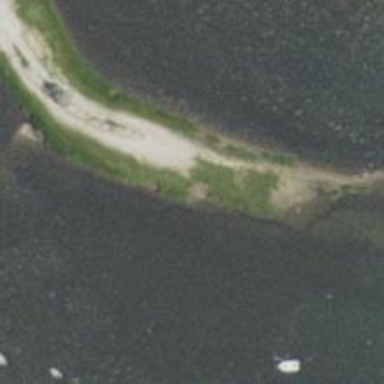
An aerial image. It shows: Sandy beach on small islet.